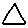
Label: triangle